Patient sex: M
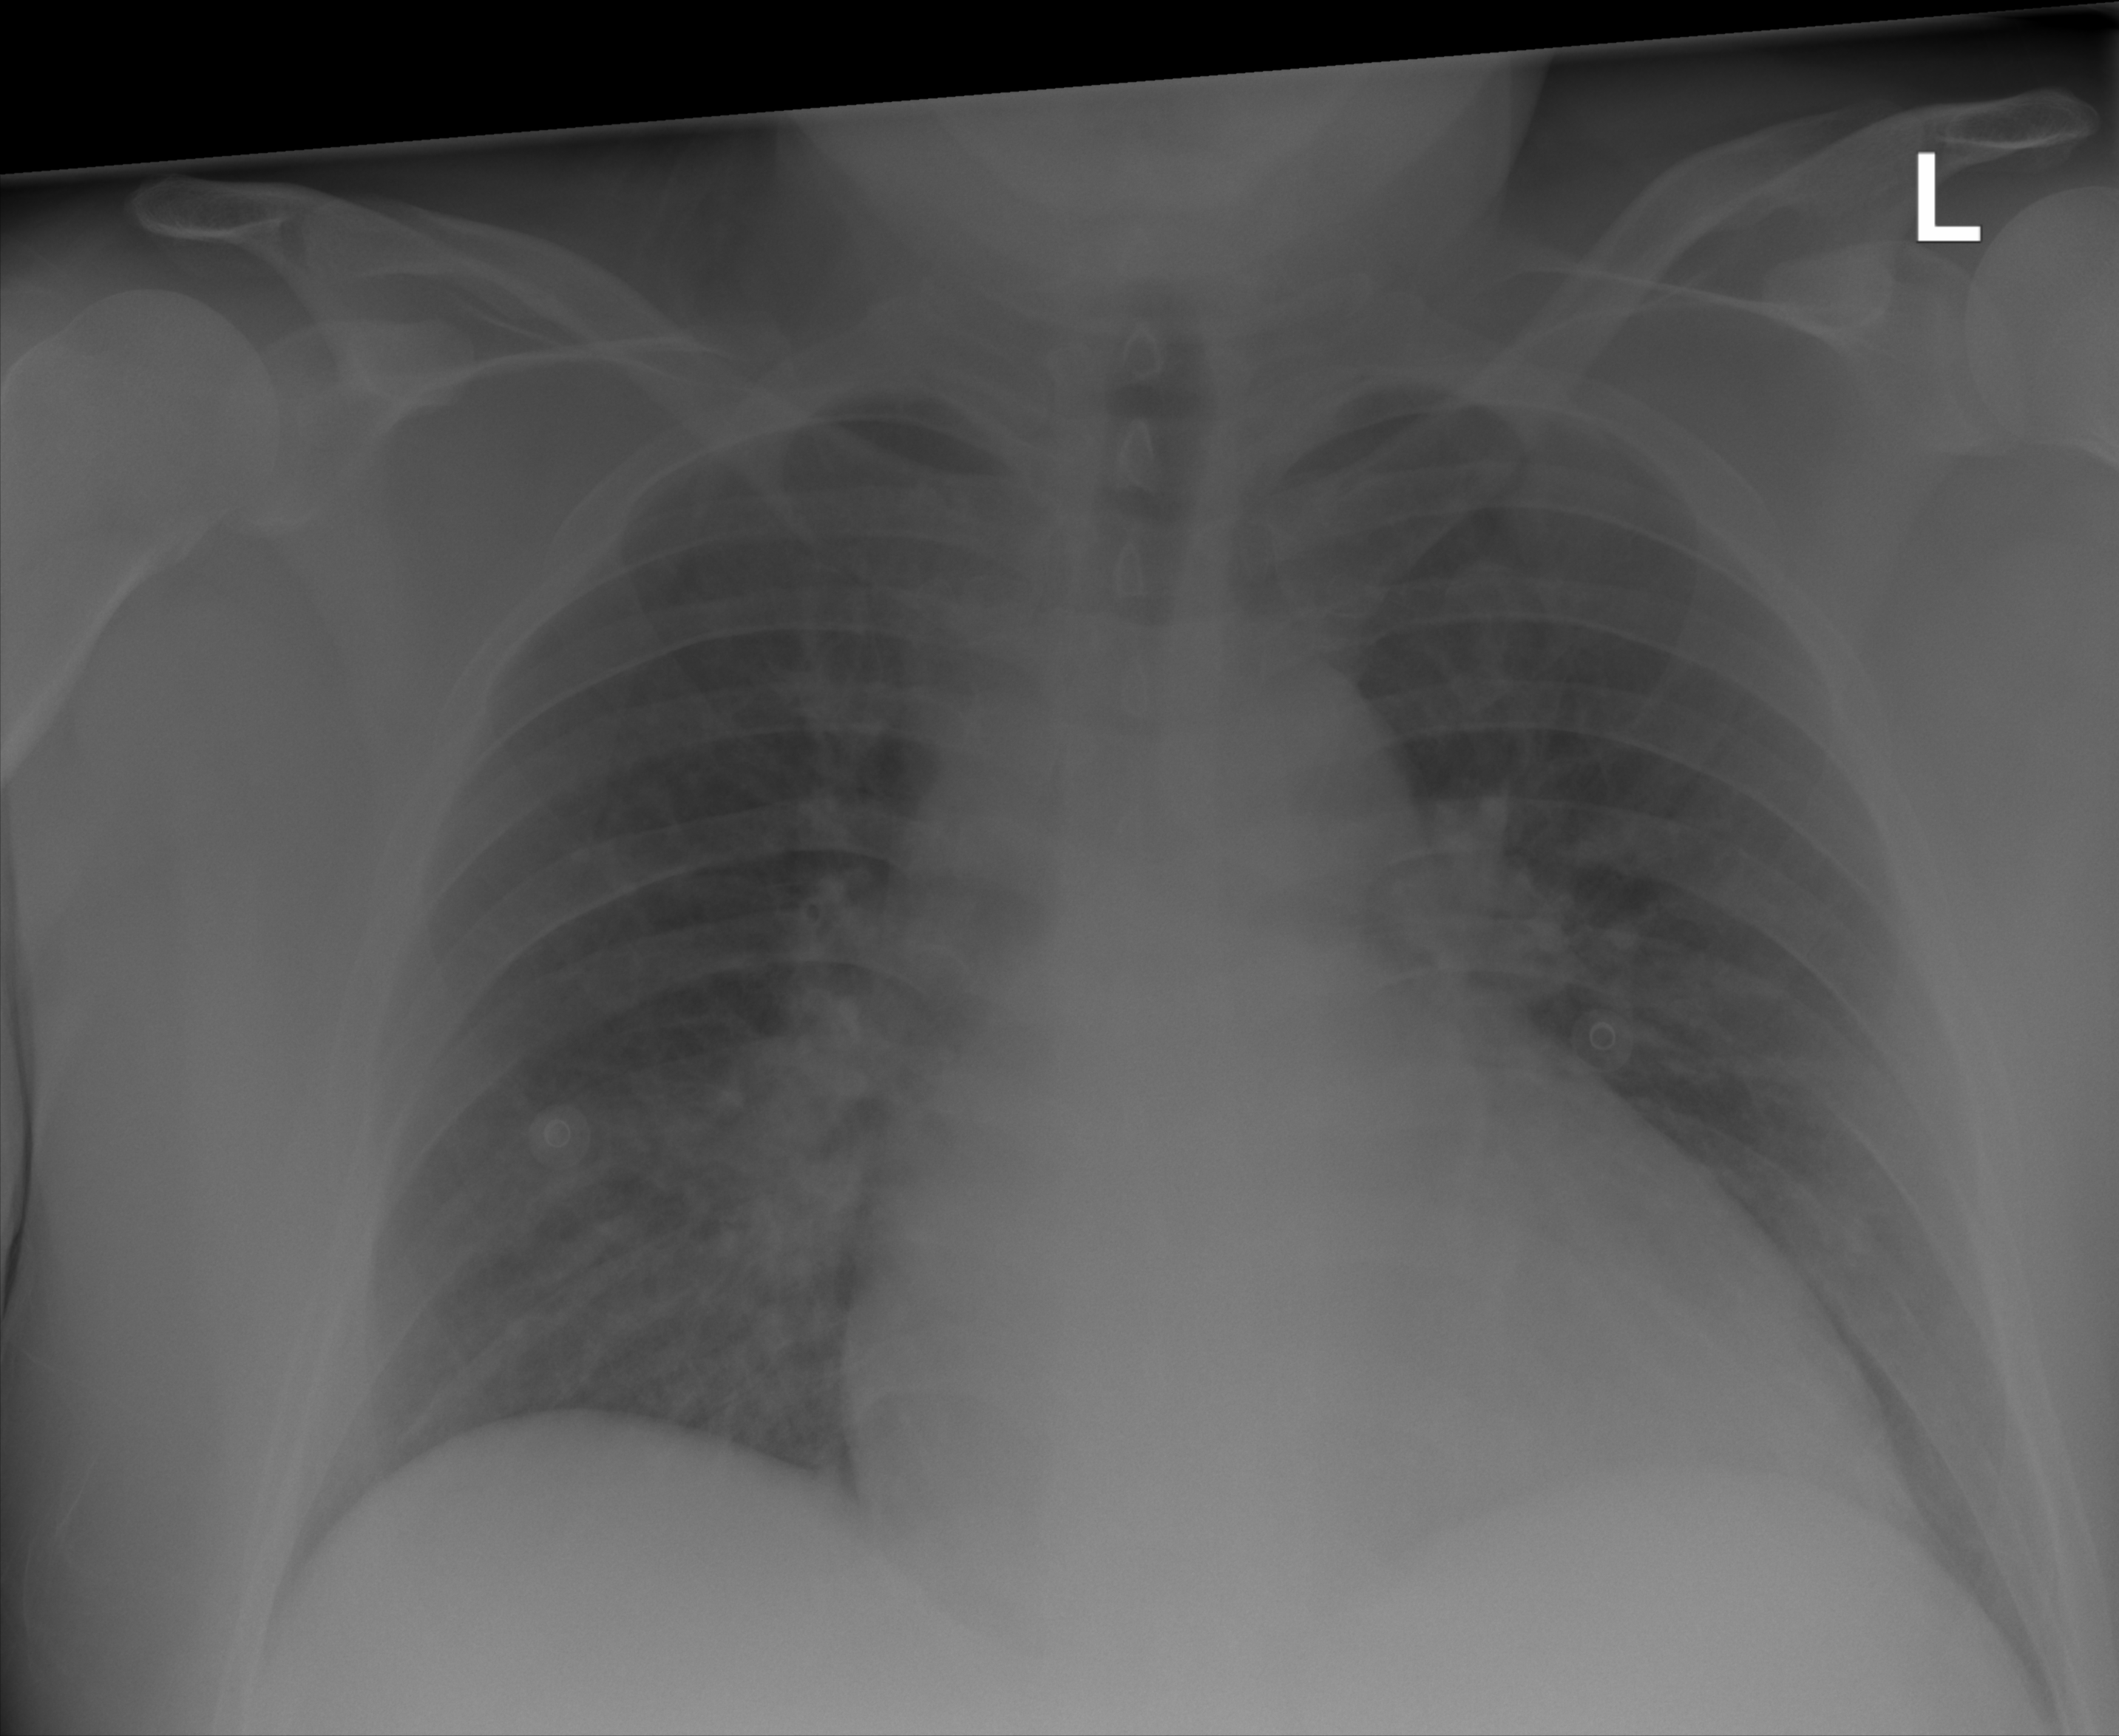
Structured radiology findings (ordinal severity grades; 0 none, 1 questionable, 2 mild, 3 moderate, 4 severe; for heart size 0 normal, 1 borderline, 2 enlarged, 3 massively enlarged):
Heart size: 2
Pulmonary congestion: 2
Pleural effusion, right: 0
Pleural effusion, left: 0
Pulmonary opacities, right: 2
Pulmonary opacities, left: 0
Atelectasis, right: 0
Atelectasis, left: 0